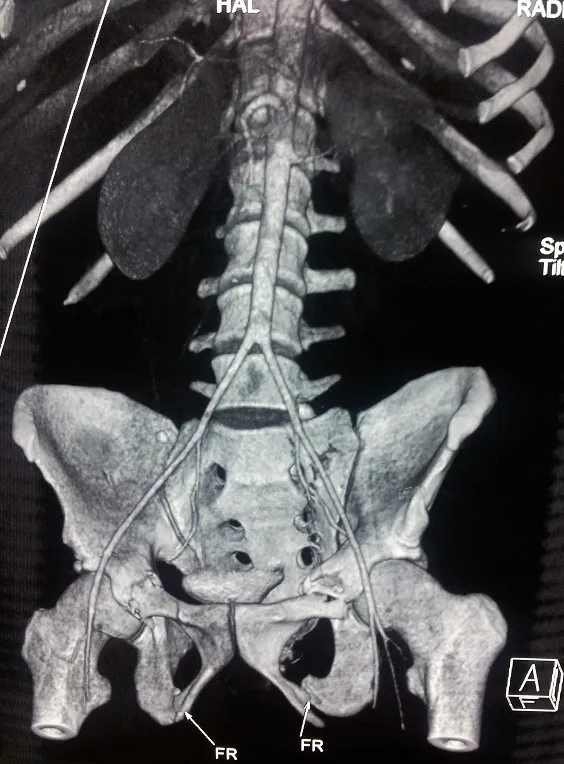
Non-displaced fracture of the pelvis.
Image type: radiology (ct)